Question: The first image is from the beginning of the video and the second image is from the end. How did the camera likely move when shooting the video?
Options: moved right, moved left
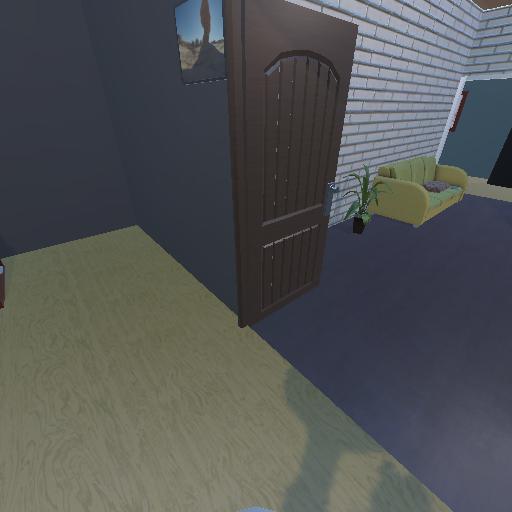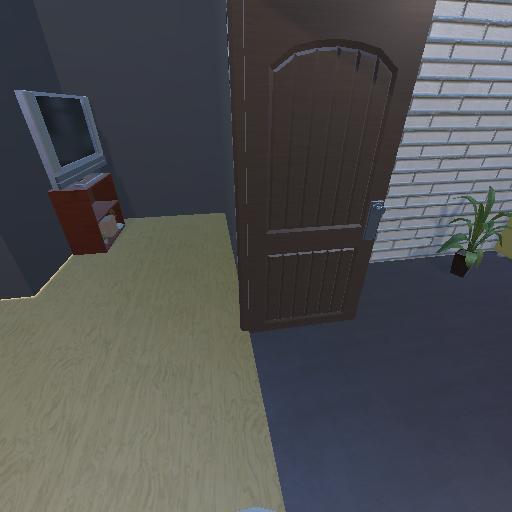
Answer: moved right